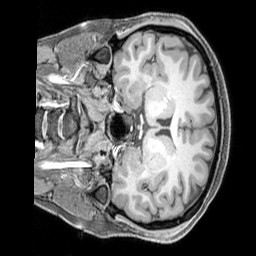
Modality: T1w
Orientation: coronal
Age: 20
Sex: female
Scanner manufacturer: siemens
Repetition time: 2.3 s
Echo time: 0.00226 s